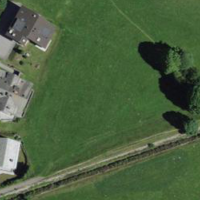
EUNIS habitat code: 55
Species observed at this site:
Geranium pyrenaicum